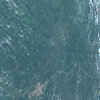
Label: land